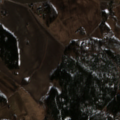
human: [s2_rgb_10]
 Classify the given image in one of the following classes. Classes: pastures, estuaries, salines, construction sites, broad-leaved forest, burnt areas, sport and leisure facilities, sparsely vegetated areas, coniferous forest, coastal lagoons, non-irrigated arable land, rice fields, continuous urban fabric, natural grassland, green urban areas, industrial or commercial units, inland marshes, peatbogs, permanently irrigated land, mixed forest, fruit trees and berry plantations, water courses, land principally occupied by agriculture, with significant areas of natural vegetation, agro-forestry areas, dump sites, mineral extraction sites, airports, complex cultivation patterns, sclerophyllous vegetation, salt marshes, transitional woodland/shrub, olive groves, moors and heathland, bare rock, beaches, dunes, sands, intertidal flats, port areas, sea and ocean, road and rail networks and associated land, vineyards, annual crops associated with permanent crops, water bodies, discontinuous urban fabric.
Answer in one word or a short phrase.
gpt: non-irrigated arable land, land principally occupied by agriculture, with significant areas of natural vegetation, coniferous forest, mixed forest